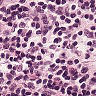
Metastatic tissue present: no